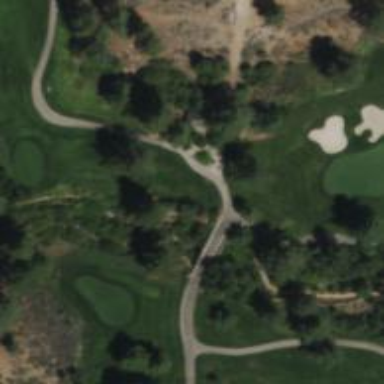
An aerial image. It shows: Service road used as golf cart path.